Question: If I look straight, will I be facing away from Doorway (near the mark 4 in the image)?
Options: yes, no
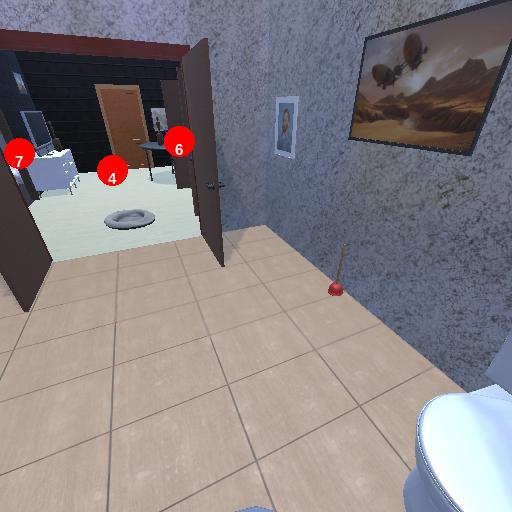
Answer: yes